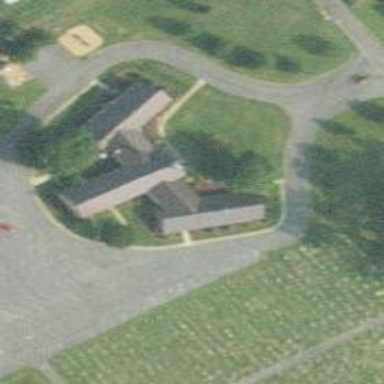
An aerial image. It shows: Building that is place of worship.